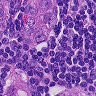
Metastatic tissue present: yes